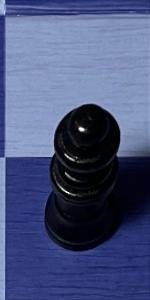
Label: Queen_Black